Aerial crown-view tile of a tropical tree (Barro Colorado Island, Panama), acquired 20250414:
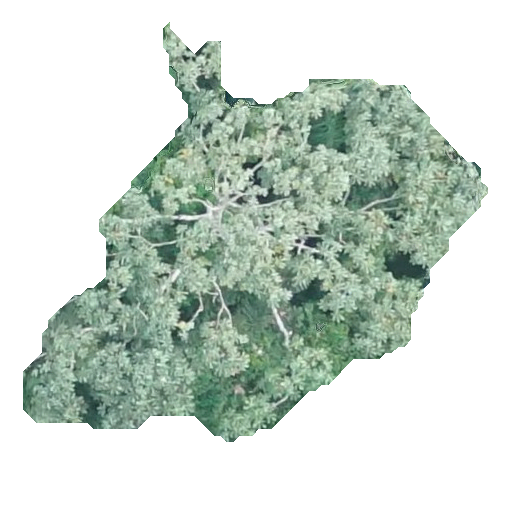
Species: Cecropia insignis
GBIF accepted scientific name: Cecropia insignis
Crown area: 159.985 m²